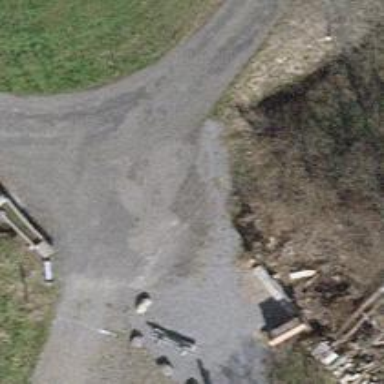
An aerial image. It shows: Bench.